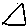
Label: triangle